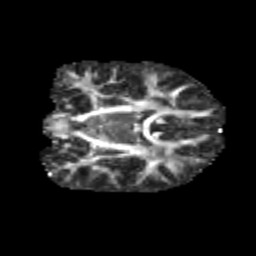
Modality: FA
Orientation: coronal
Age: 10
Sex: male
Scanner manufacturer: siemens
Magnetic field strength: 3 T
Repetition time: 3.8 s
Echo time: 0.07 s